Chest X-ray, PA view. Patient: 76 years old, sex F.
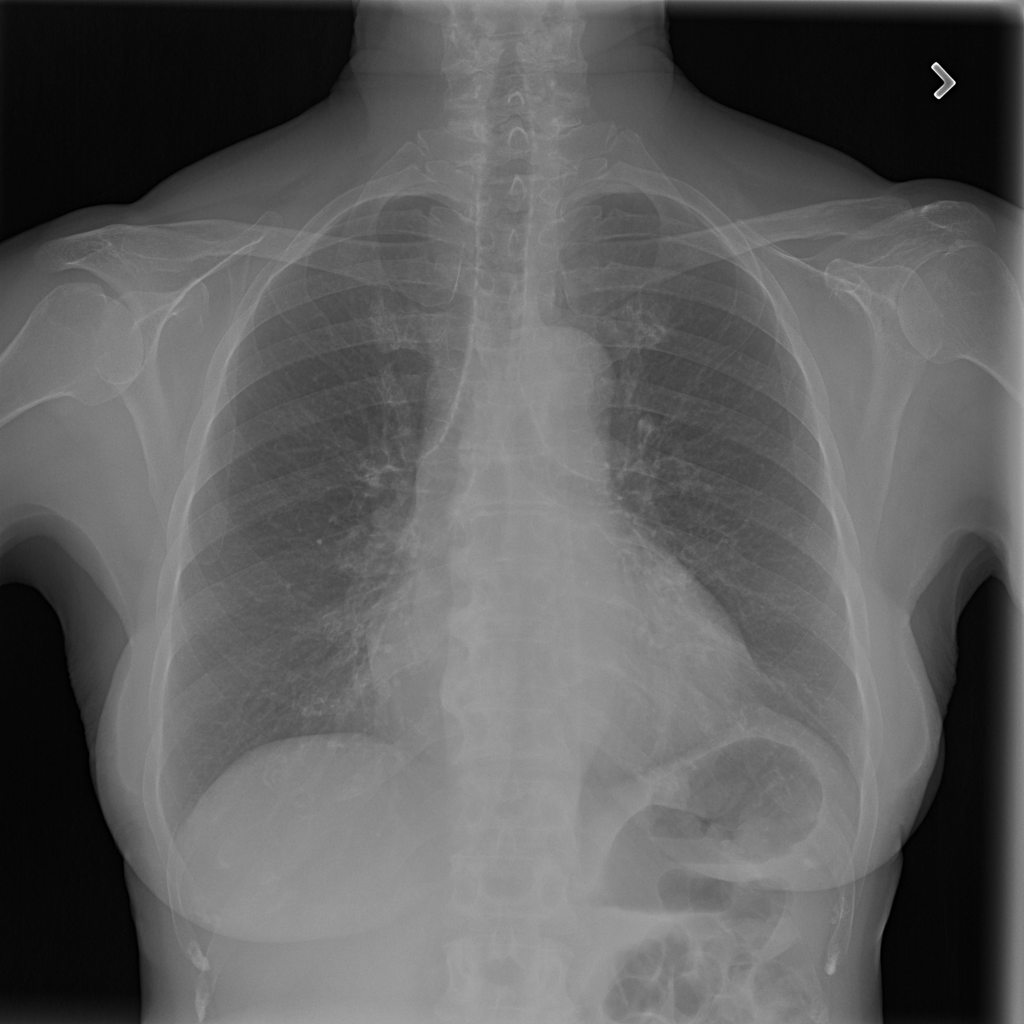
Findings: No Finding